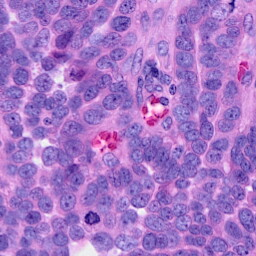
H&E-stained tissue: Ovarian